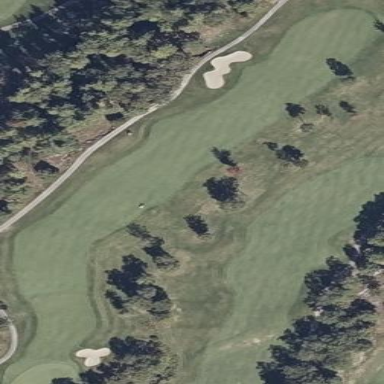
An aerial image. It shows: Golf fairway surrounded by grass.